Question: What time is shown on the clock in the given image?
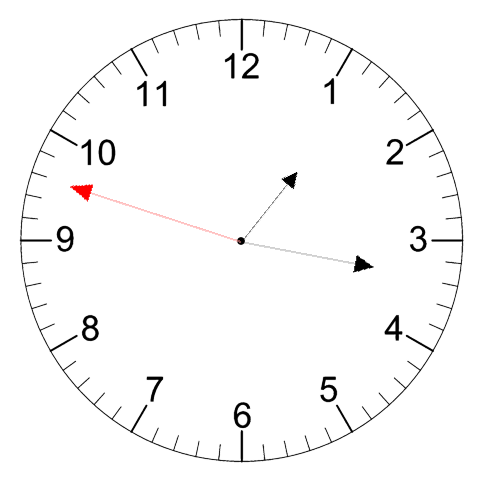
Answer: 01:16:48